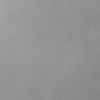
Label: dusty